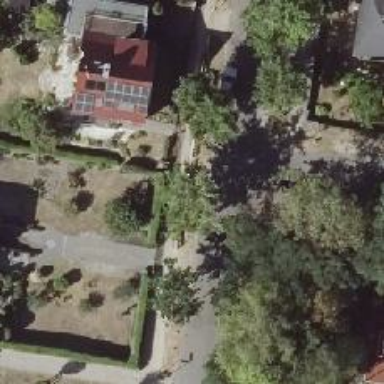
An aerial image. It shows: Avenue lined with deciduous broadleaved trees.